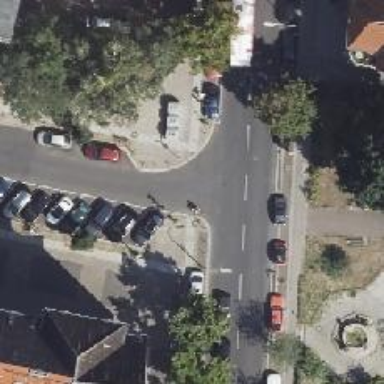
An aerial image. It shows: Residential road with asphalt surface. There are separate sidewalks on both sides and opposite cycleway.